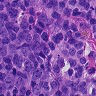
Metastatic tissue present: no